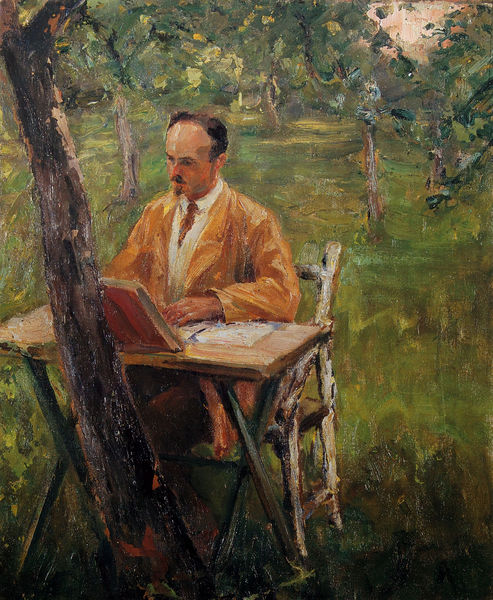
Titel: Dr. Karl Otto Petraschek
Künstler: Helene Petraschek-Lange
Standort: München
Institution: Stadtmuseum
Schlagwörter: baum, blau, hand, himmel, mann, wasser, bäume, grün, landschaft, sitzen, teich, braun, orange, schwarz, stuhl, tisch, weiss, blick, gras, park, rot, wiese, bart, hemd, jacke, herr, porträt, baumstamm, natur, stamm, sonne, garten, sommer, stille, dichter, lesen, selbstporträt, buch, portait, autor, spitzbart, schreiben, obstbäume, lesender, gelehrter, schief, lektüre, klapptisch, schrifsteller, selbstportait